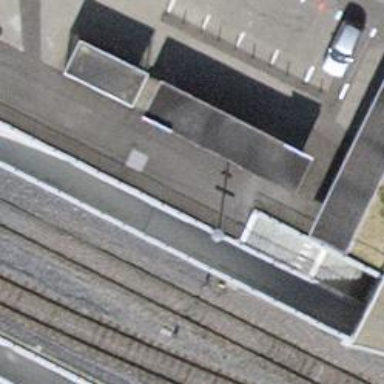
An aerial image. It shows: Information terminal.